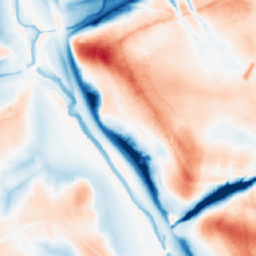
Category: multiscale
Decomposition family: dog_multiscale
Decomposition parameters: sigma_ratio: 2
n_scales: 5
base_sigma: 0.5
Upsampling method: area
Upsampling parameters: scale: 2
Upsampling scale: 2